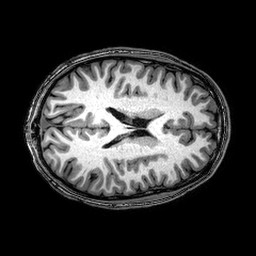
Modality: T1w
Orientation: axial
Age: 23
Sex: male
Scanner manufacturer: philips
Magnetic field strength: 3 T
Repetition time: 0.008197 s
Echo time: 0.00374 s